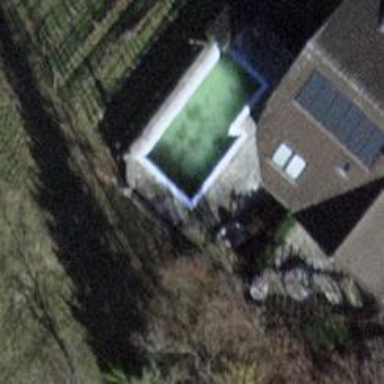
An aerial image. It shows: Swimming pool located in leisure land.